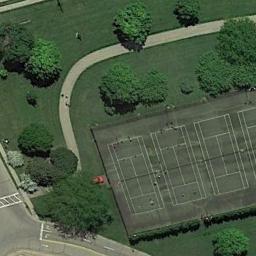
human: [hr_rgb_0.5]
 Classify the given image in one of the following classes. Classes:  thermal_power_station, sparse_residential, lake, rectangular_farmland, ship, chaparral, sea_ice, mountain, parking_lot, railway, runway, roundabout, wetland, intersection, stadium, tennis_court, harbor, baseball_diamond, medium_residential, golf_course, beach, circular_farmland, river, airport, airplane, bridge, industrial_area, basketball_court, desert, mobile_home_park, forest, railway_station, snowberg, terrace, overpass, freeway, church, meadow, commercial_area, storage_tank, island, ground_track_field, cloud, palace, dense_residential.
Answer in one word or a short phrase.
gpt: tennis_court